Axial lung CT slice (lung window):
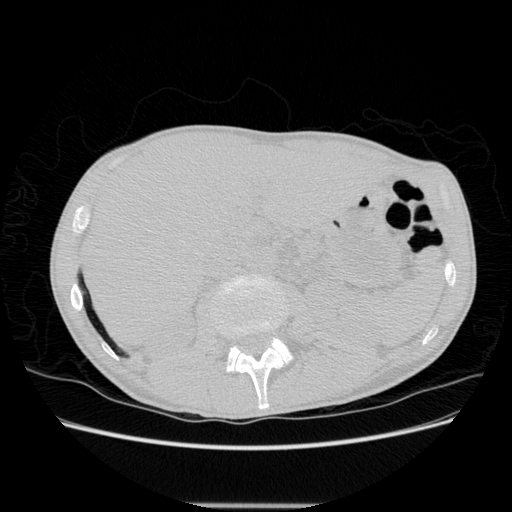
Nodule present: no